【题型】填空题　【知识点】解析几何　【难度】medium
已知 \( P,Q \) 分别在直线 \( l_1:x-y+1=0 \) 与直线 \( l_2:x-y-1=0 \) 上，且 \( PQ \perp l_1 \)，点 \( A(-4,6) \)，\( B(5,-1) \)，则 \( |AP|+|PQ|+|QB| \) 的最小值为\underline{\qquad}.
【解答】
\noindent \textbf{【答案】} \( 10+\sqrt{2} \)（或 \( \sqrt{2}+10 \)）

\vspace{0.5em}
\noindent \textbf{【分析】}利用数形结合，找到线段的等量关系进行转化，找到 \( |AP|+|QB| \) 最小值即可得解.

\vspace{0.5em}
\noindent \textbf{【解析】}因为 \( l_1:x-y+1=0 \)，\( l_2:x-y-1=0 \)，
所以直线 \( l_1 \) 与 \( l_2 \) 间的距离为 \( \dfrac{|1+1|}{\sqrt{1+1}} = \sqrt{2} \)，又 \( PQ \perp l_1 \)，故 \( |PQ| = \sqrt{2} \)，

\vspace{0.5em}
\noindent 过 \( B(5,-1) \) 作直线 \( l \) 垂直于 \( l_1:x-y+1=0 \)，如图，

则可设直线 \( l \) 的方程为 \( x+y+c=0 \)，代入 \( B(5,-1) \)，得 \( 5-1+c=0 \)，则 \( c=-4 \)，
所以直线 \( l \) 的方程 \( x+y-4=0 \)，

\vspace{0.5em}
\noindent 将 \( B(5,-1) \) 沿着直线 \( l \) 往上平移 \( \sqrt{2} \) 个单位到 \( B' \) 点，设 \( B'(a,-a+4) \)，
则 \( \sqrt{(a-5)^2+(-a+5)^2} = \sqrt{2} \)，解得 \( a=4 \) 或 \( a=6 \)（舍去），则 \( B'(4,0) \)，

\vspace{0.5em}
\noindent 连接 \( AB' \) 交直线 \( l_1 \) 于点 \( P \)，过 \( P \) 作 \( PQ \perp l_2 \) 于 \( Q \)，连接 \( BQ \)，
有 \( BB' \parallel PQ, BB' \models PQ \)，即四边形 \( BB'PQ \) 为平行四边形，
则 \( PB' \models BQ \)，即有 \( |AP|+|QB| = |AP|+|PB'| = |AB'| \)，
显然 \( |AB'| \) 是直线 \( l_1 \) 上的点与点 \( A,B' \) 距离和的最小值，

\vspace{0.5em}
\noindent 因此 \( |AP|+|QB| \) 的最小值，即 \( |AP|+|PB'| \) 的最小值 \( |AB'| \)，
而 \( |AB'| = \sqrt{(-4-4)^2+(6-0)^2} = 10 \)，
所以 \( |AP|+|PQ|+|QB| \) 的最小值为 \( |AB'|+|PQ| = 10+\sqrt{2} \).

\vspace{0.5em}
\noindent 故答案为：\( 10+\sqrt{2} \).

\vspace{0.5em}
\noindent \textbf{【点睛】}关键点睛：本题解决的关键是将 \( |AP|+|QB| \) 等价转化为 \( |AP|+|PB'| \)，从而得解.
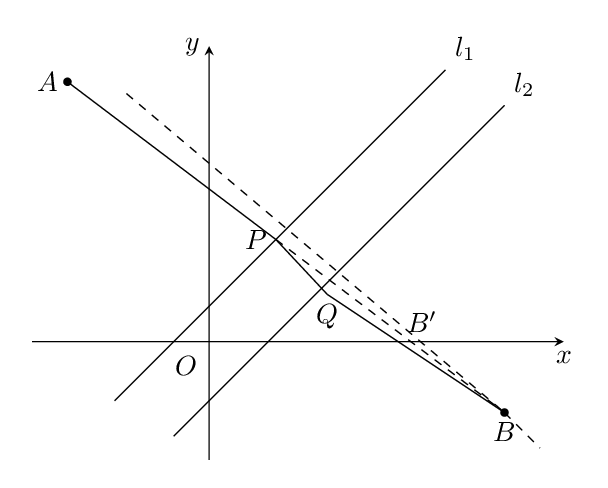